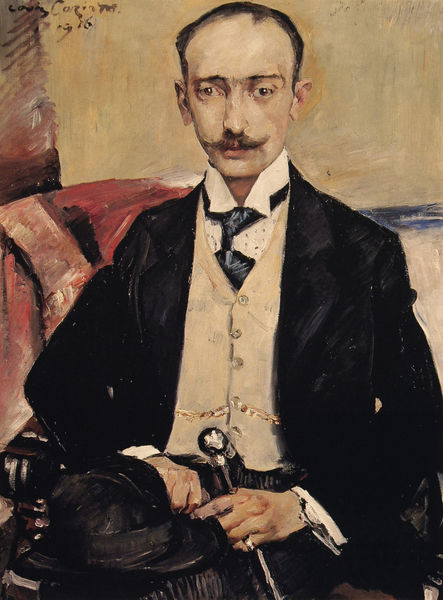
Titel: Porträt Dr. Karl Schwarz, mit Hut und Stock
Künstler: Lovis Corinth
Standort: Milwaukee (WI)
Institution: Milwaukee Institute of Art and Design
Schlagwörter: blau, gemälde, hand, mann, weiß, gelb, impressionismus, sitzen, braun, grau, hintergrund, hut, mund, paris, schwarz, stirn, tisch, zimmer, blick, rot, beige, anzug, bart, hemd, jacke, schnurrbart, wand, augen, kragen, silber, ärmel, bildnis, hals, herr, hände, portrait, porträt, signatur, öl, haare, halbfigur, schnur, sessel, sitzend, decke, frontal, ohren, stock, schrift, bücher, sofa, stab, kette, ölgemälde, salon, schnurbart, krawatte, datum, glatze, uhr, knöpfe, jackett, knopfleiste, schnauzbart, schnauzer, weste, ring, punkte, melone, corinth, lovis corinth, schwert, spazierstock, manschetten, halbglatze, knauf, uhrkette, kravatte, schlips, stirnglatze, goldkette, wohlhabend, schnurr, wien, edelmann, oberlippenbart, ohre, zepter, schnorr, stuh, silberblick, stresemann, vatermörderkragen, spencer, schnöpfe, rschwarz, we4ste, manm, schnor, 1916, krawar, anzig, nadelstreif